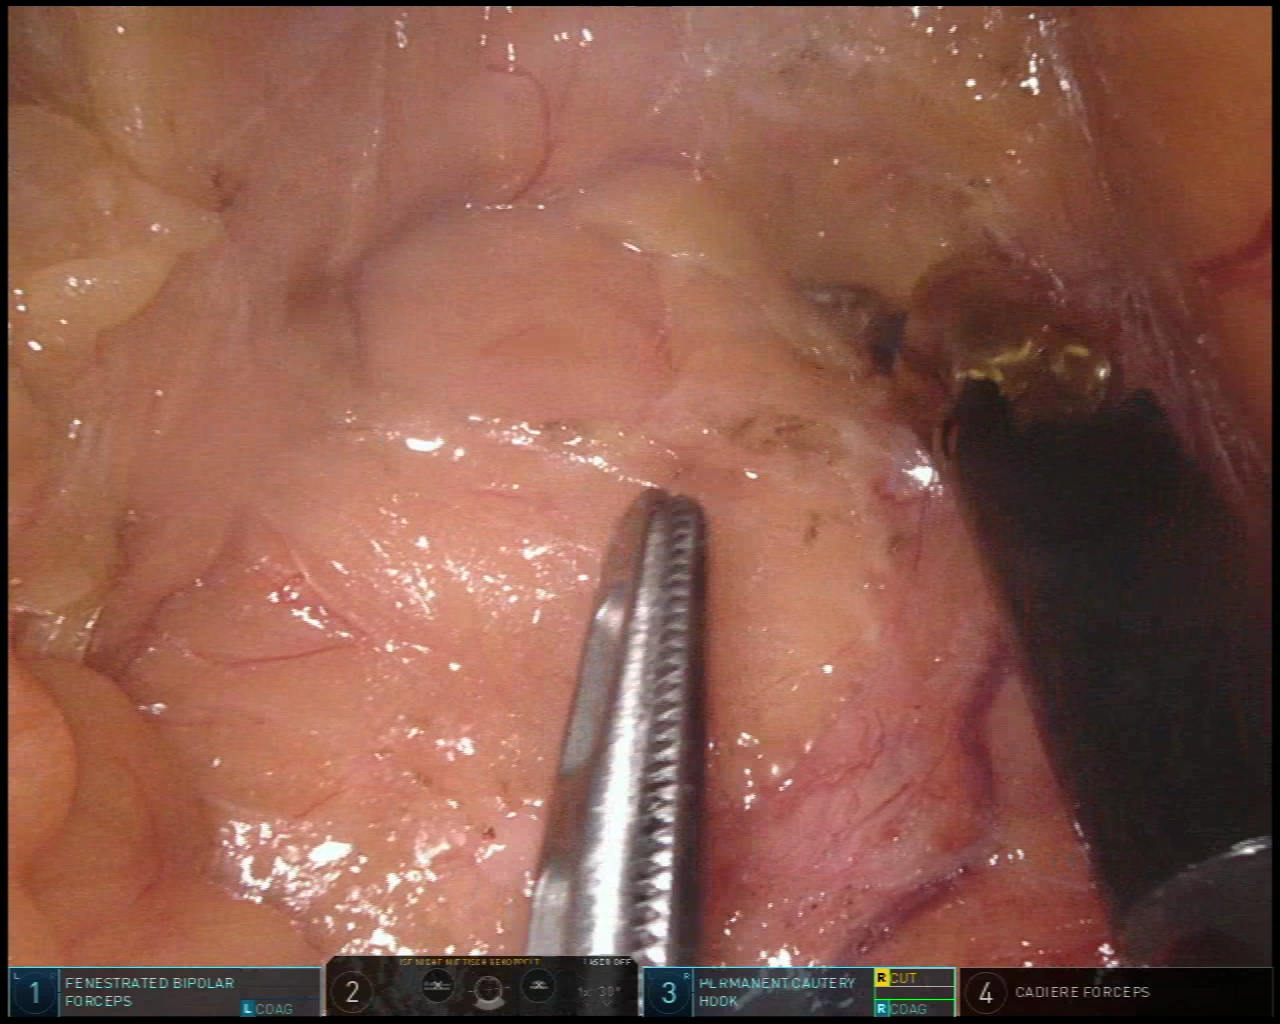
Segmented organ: pancreas
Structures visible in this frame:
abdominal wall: no
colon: no
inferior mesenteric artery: no
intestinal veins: no
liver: no
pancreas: yes
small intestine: no
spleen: no
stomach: no
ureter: no
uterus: no
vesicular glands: no